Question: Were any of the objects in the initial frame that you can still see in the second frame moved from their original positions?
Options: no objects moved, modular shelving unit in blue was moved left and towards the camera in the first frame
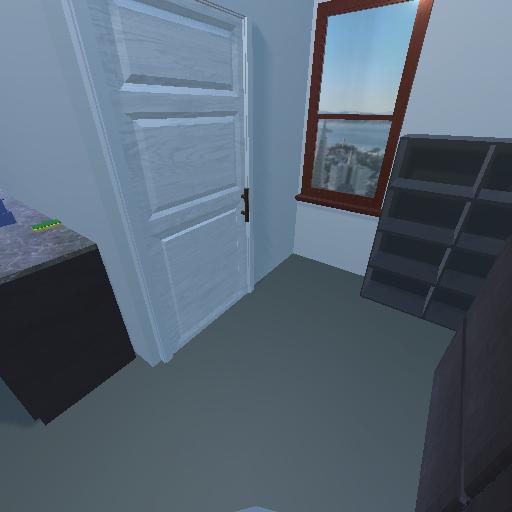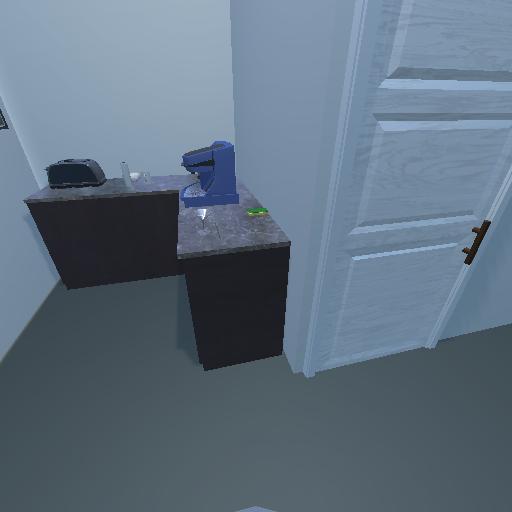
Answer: no objects moved